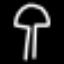
Label: mushroom